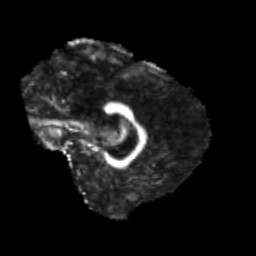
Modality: FA
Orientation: sagittal
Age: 25
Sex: male
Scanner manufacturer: siemens
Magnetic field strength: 3 T
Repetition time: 3.5 s
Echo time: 0.104 s